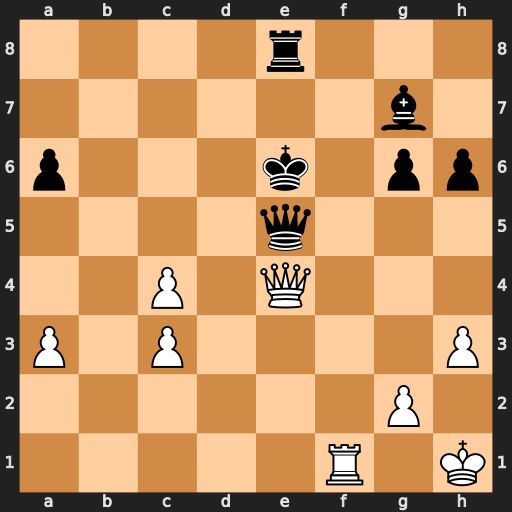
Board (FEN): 4r3/6b1/p3k1pp/4q3/2P1Q3/P1P4P/6P1/5R1K
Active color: w
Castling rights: -
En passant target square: -
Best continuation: Qc6+ Ke7 Qb7+